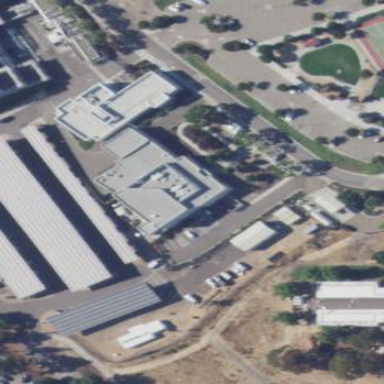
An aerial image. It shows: Prison building.